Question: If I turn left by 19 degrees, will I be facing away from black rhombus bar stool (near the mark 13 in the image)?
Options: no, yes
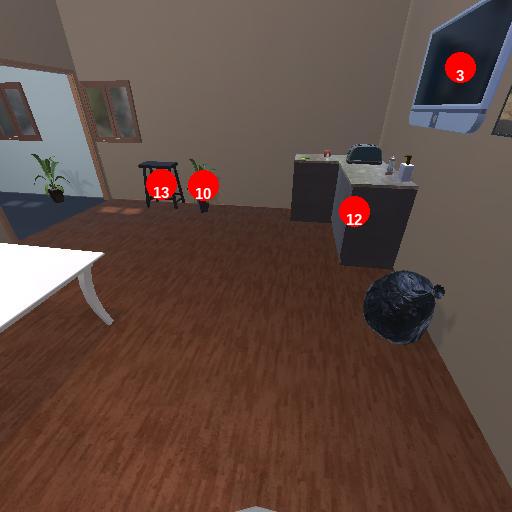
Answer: no